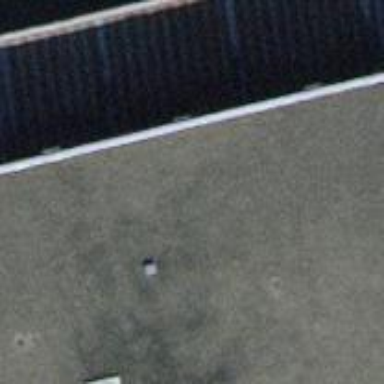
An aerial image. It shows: View of roof of building.